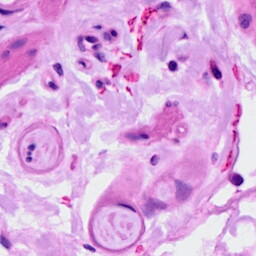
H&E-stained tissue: Ovarian